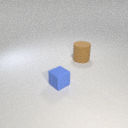
small blue rubber cube to the left of large brown rubber cylinder